二年级 · 算术
看图写乘法算式和除法算式。

$\square \times \square=\square$

$\square \div \square=\square$
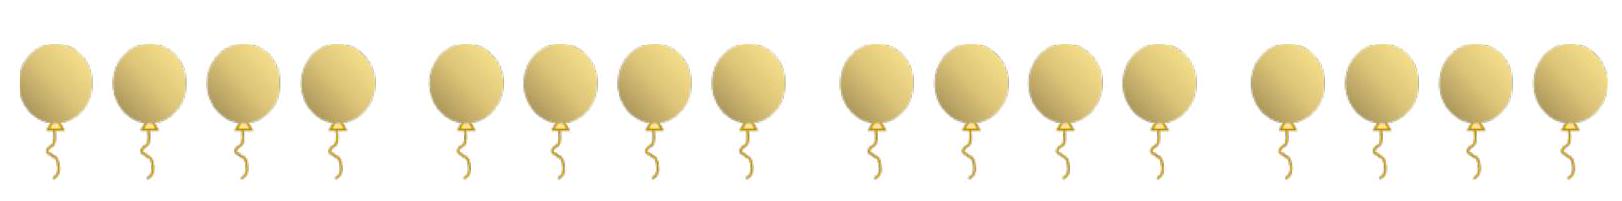
答案: $4 \times 4=16 \quad 16 \div 4=4$